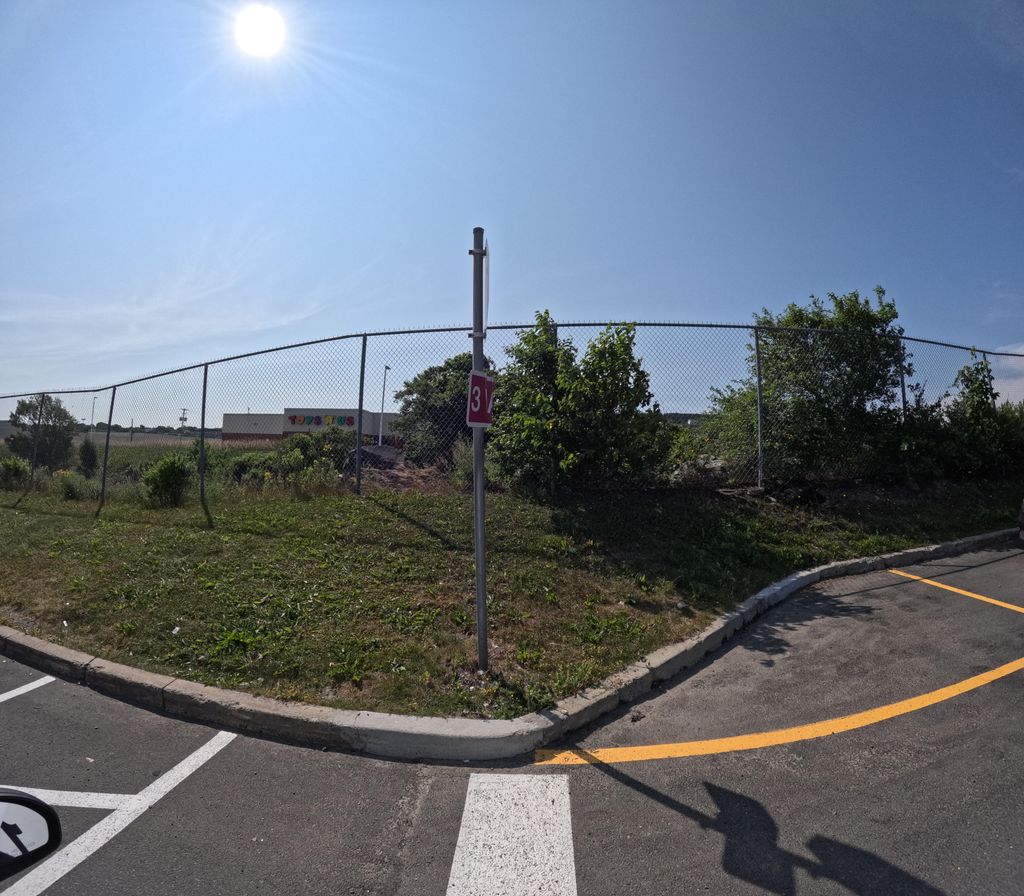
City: st_johns